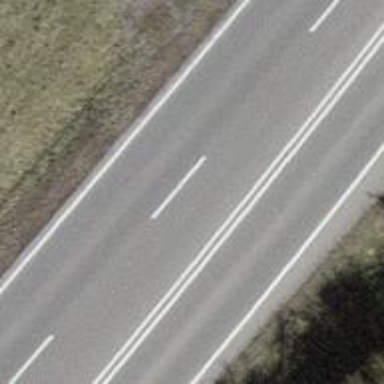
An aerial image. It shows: Asphalt motorway of trunk classification.